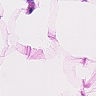
Metastatic tissue present: no